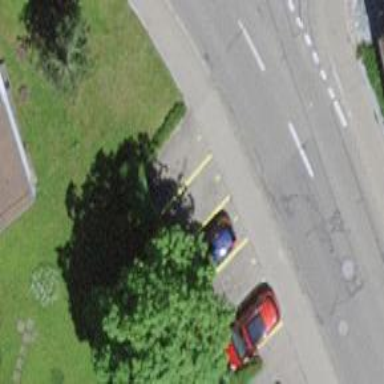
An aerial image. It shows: Parking area.